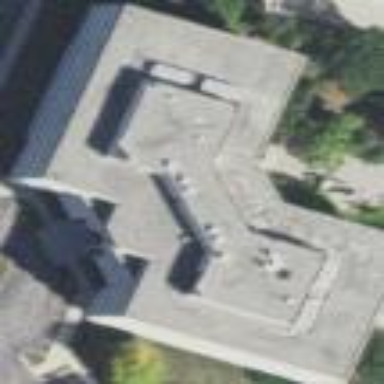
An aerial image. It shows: Office building.